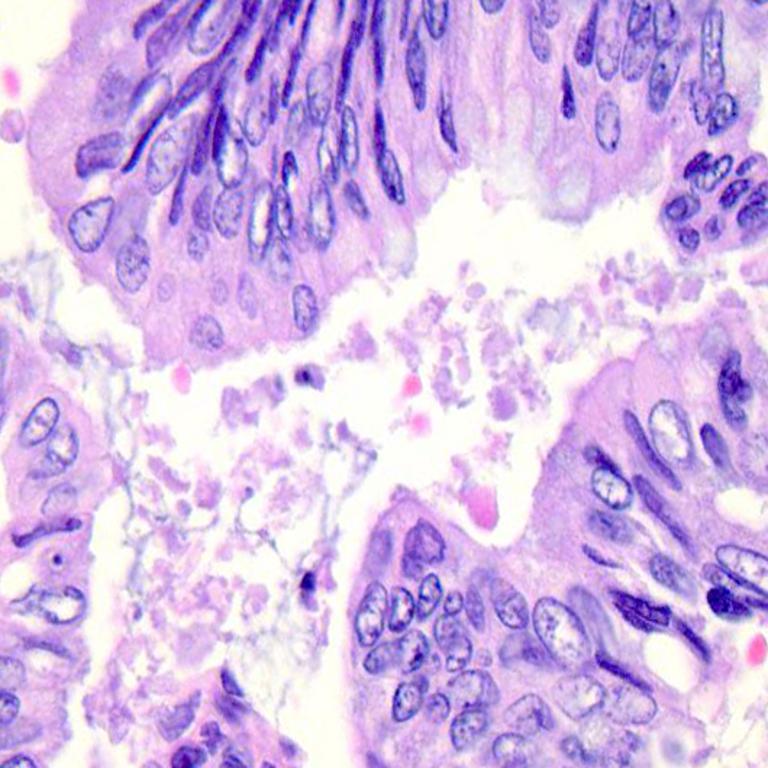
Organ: colon
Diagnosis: adenocarcinomas